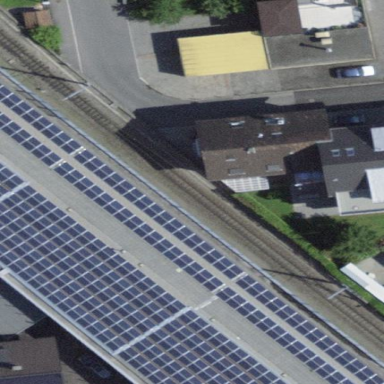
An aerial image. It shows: Solar power generator using photovoltaic panels.